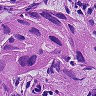
Metastatic tissue present: yes